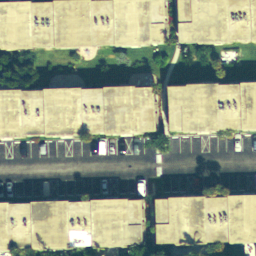
Label: residential